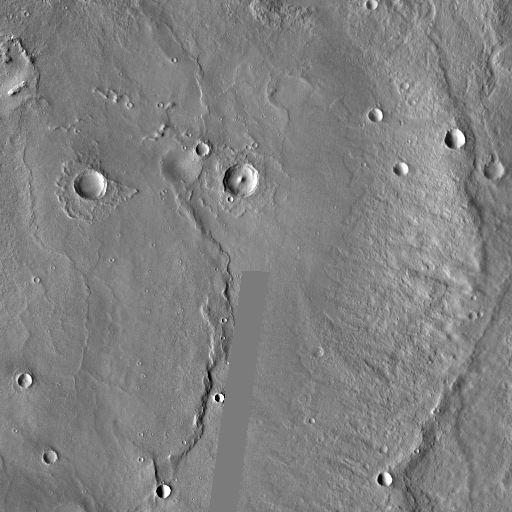
Crater classes present: Background, Other, Buried, Secondary